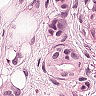
Metastatic tissue present: yes